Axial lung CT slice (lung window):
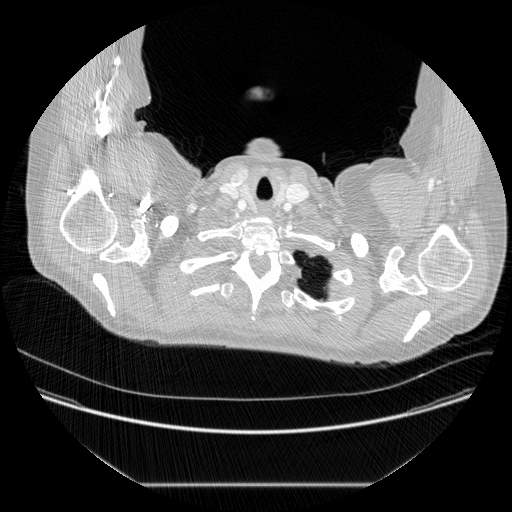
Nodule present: no